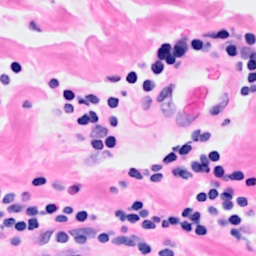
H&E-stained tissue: Breast